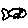
Label: fish